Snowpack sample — Snodgrass Mountain, Crested Butte, Colorado (2/4/25, 12:06 PM MST)
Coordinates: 38.923, -106.968
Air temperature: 35 °F
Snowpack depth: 80 cm
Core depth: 80 cm
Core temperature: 32 °F
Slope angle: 14°, slope face: 78°
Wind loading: low
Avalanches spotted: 0
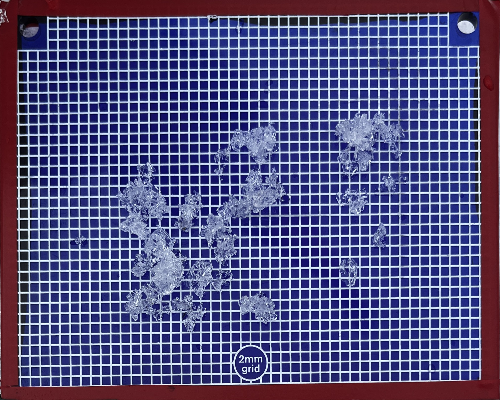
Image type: profile
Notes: No avalanches nearby, unusually warm weather for the last month reported by residents, Collected 25 yards from treeline